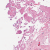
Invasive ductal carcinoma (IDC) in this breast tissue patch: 0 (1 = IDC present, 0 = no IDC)